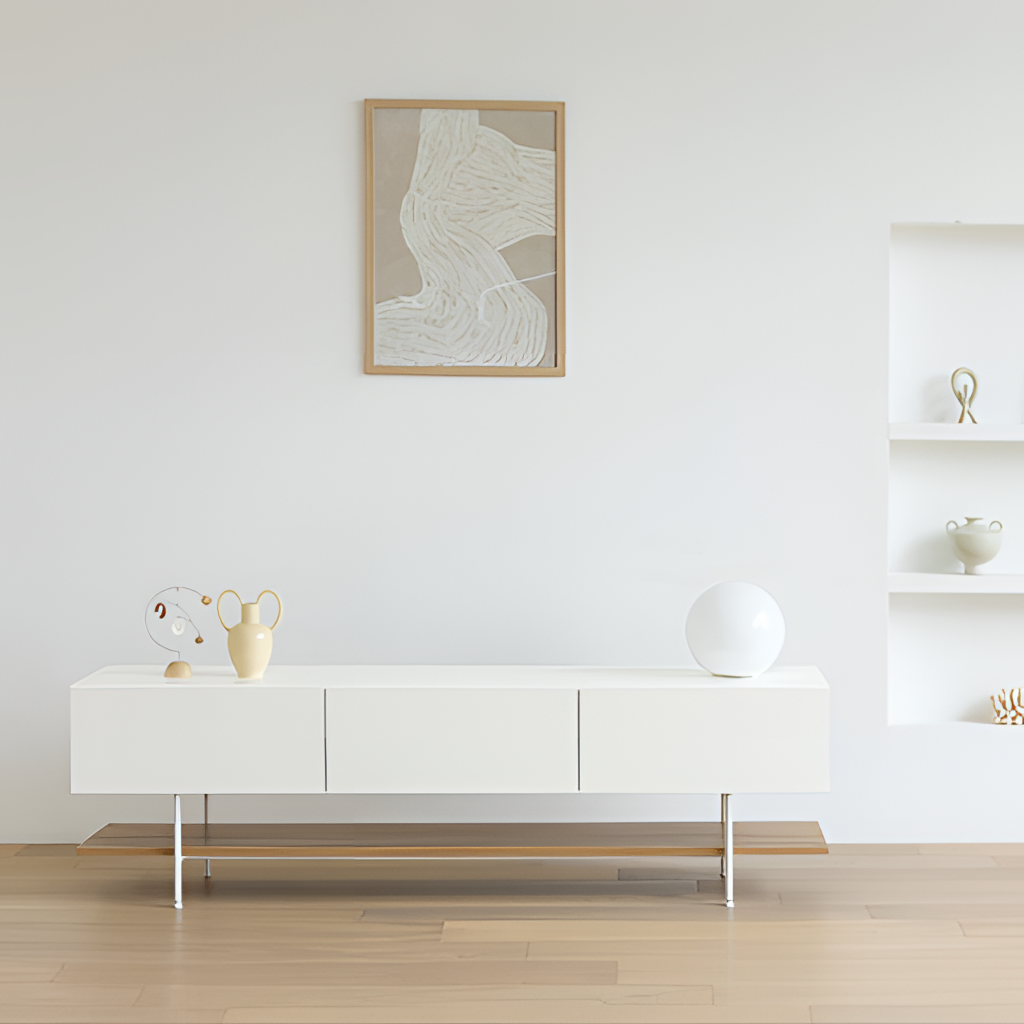
white wood console, living room, wood flooring, with plank pattern, white paint wallpaper, with solid pattern, minimalist